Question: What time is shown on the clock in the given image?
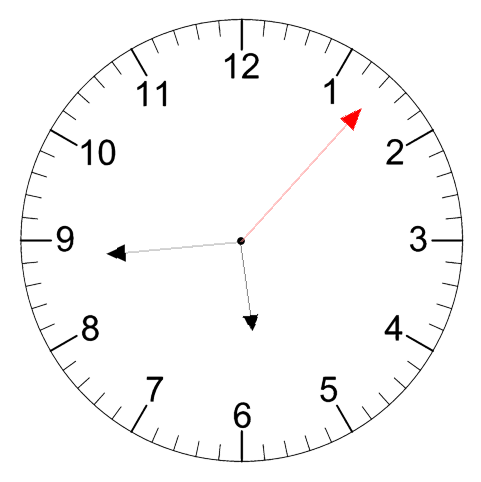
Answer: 05:44:07